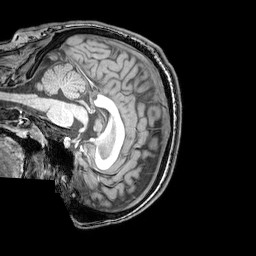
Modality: T1w
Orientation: sagittal
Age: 22
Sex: male
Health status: healthy
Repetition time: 0.081 s
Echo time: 0.037 s